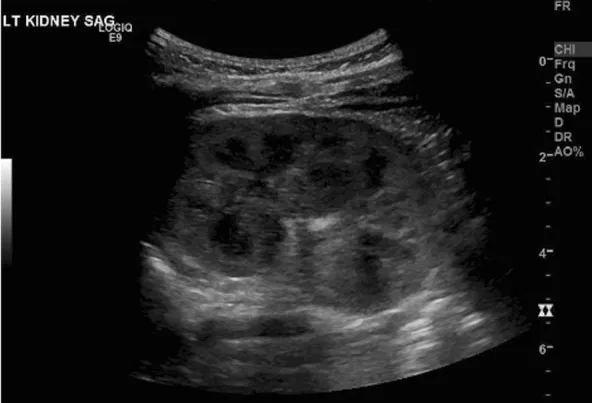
Renal Ultrasound of Right Kidney-5.1 x 2.5 x 2.9 cm.
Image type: radiology (ultrasound)